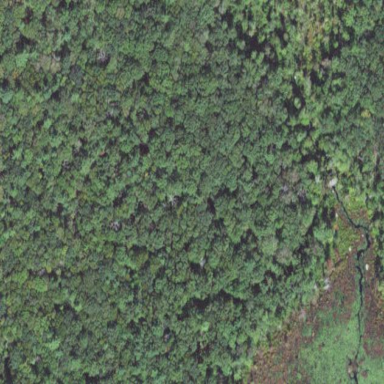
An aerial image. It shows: Mixed woodland area with various types of leaves.